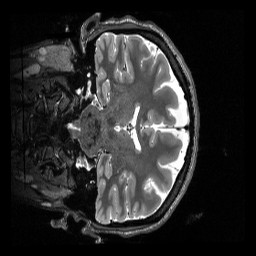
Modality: T2w
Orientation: coronal
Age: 28
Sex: female
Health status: healthy
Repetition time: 3.2 s
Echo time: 0.563 s